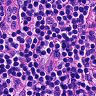
Metastatic tissue present: no